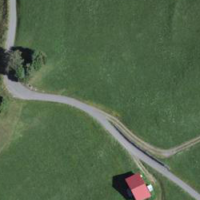
EUNIS habitat code: 24
Species observed at this site:
Lathyrus vernus